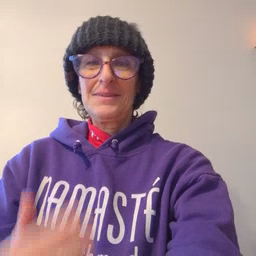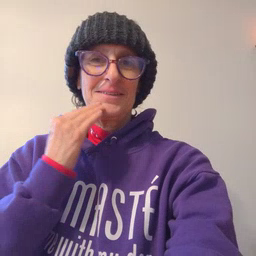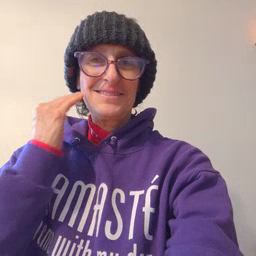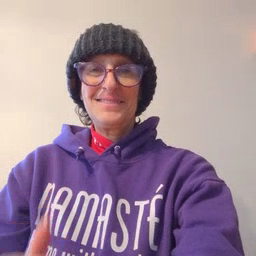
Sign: kiss